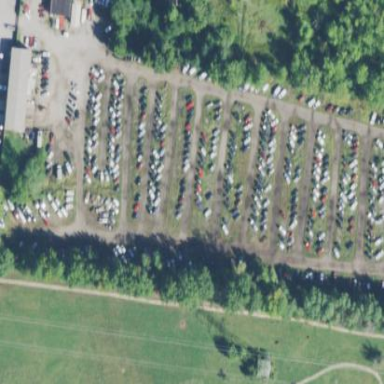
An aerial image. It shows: Scrap yard located in industrial area.